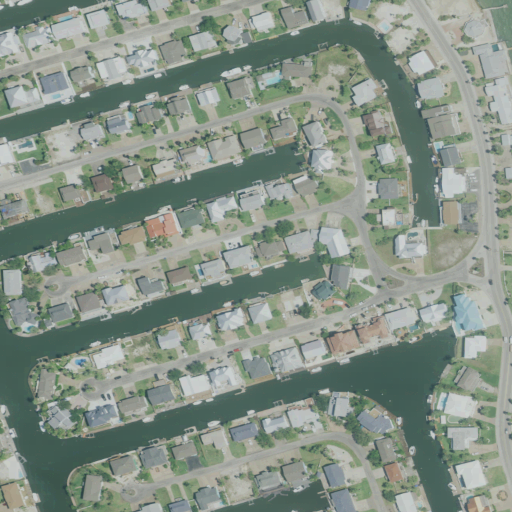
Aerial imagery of island in Texas named Key Allegro containing medium intensity development, high intensity development, and low intensity development